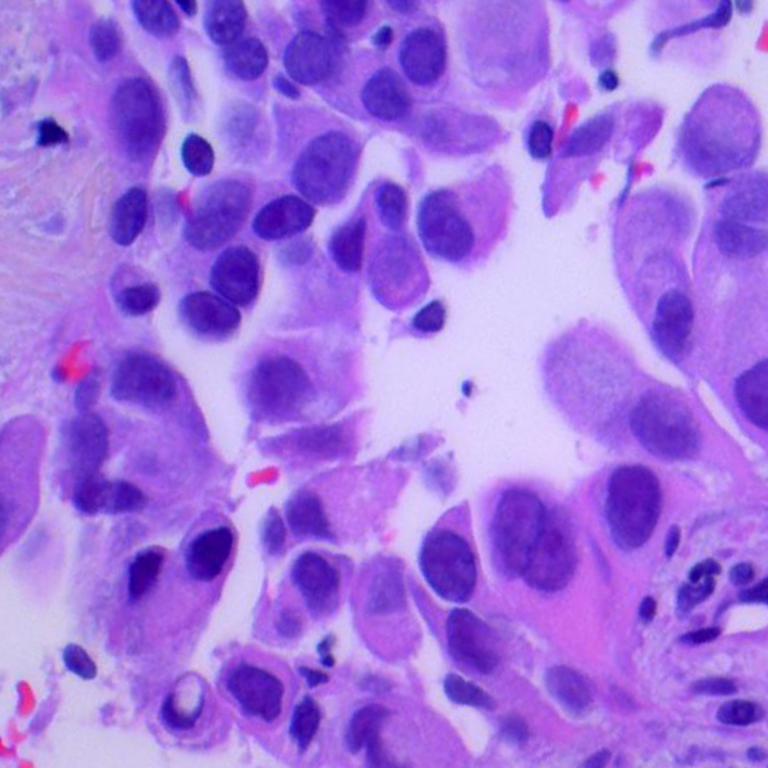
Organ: lung
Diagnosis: adenocarcinomas